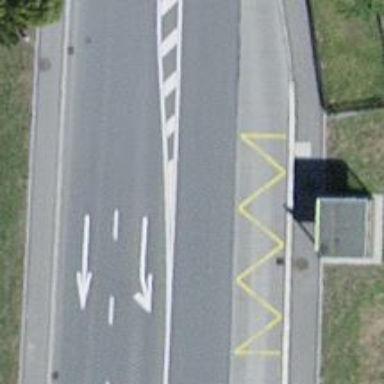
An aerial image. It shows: Primary highway with asphalt surface. There are sidewalks on both sides and designated cycle lane.